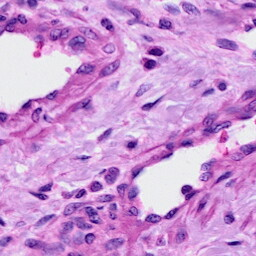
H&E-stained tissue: Cervix